Question: I have a requirement where I have to provide different 'layout' resources with my application.
This application is supposed to run on many screen sizes (as always) and I want to be able to address many of them as precisely as possible.
As of now, I am targeting following screen sizes:
- - - -
For this, I created a layout structure like this:

And in XML, I have declared the following support:
'''
<supports-screens android:resizeable="true"
android:smallScreens="true"
android:normalScreens="true"
android:largeScreens="true"
android:xlargeScreens="true"
android:anyDensity="true"/>
'''
I am testing in it emulator and the problem is: it accepts 'layout-w480dp-land' xml, but when I go in portrait mode, it falls back to default layout.
Any idea where I might be going wrong?
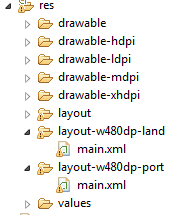
Answer: As I said in the 'Android' Chatroom, 'Pixels' and 'Density-independent pixel (dp)' are different:
> Density-independent pixel (dp) A virtual pixel unit that you should
use when defining UI layout, to express layout dimensions or position
in a density-independent way. The density-independent pixel is
equivalent to one physical pixel on a 160 dpi screen, which is the
baseline density assumed by the system for a "medium" density screen.
At runtime, the system transparently handles any scaling of the dp
units, as necessary, based on the actual density of the screen in use.
The conversion of dp units to screen pixels is simple: px = dp * (dpi
/ 160). For example, on a 240 dpi screen, 1 dp equals 1.5 physical
pixels. You should always use dp units when defining your
application's UI, to ensure proper display of your UI on screens with
different densities.
When you have a folder named layout-w480dp what you're saying is:
> "Use this layout folder as long as the width dimension is equal to or greater than 480 ."
Now, if you have a device with 240dpi with a screen size 480x800 pixels (which is very likely) then you actually only have to play with - explaining why you're folder is now being skipped.
> dp = px / (dpi / 160)
320dp = 480px / (240dpi / 160)